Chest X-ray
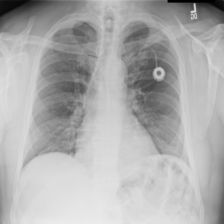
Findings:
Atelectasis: negative
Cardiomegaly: negative
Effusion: negative
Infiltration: negative
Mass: negative
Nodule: negative
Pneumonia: negative
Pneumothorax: negative
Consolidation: negative
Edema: negative
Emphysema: negative
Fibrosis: negative
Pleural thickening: negative
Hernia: negative